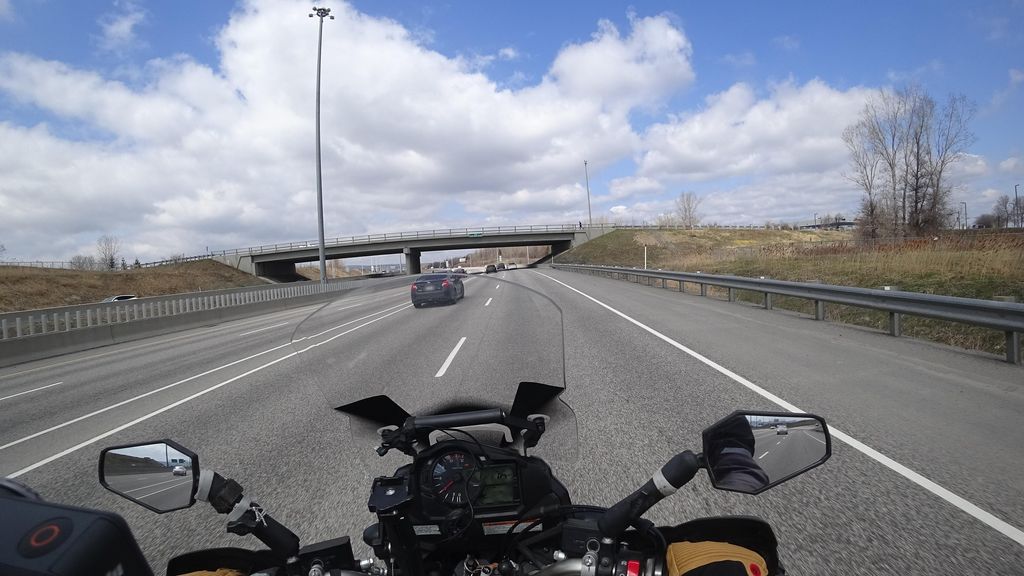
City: quebec_city